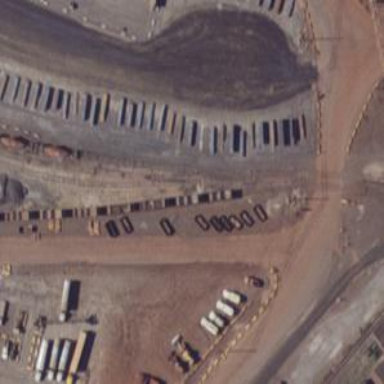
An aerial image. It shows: Rail spur service.